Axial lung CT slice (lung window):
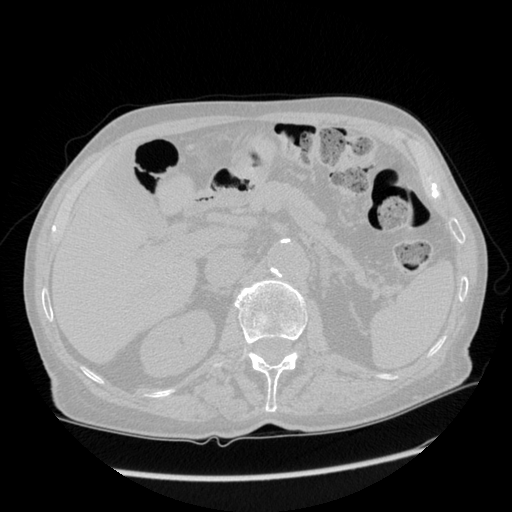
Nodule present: no